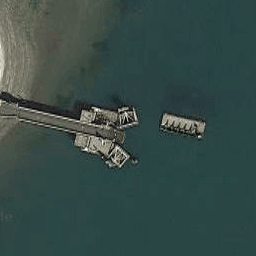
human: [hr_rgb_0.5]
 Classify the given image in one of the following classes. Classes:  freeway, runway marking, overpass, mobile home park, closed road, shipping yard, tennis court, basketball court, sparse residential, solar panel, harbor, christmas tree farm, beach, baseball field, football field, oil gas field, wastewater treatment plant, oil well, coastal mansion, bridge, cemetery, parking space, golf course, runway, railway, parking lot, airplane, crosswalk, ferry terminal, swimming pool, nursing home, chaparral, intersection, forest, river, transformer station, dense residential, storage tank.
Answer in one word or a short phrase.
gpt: ferry terminal